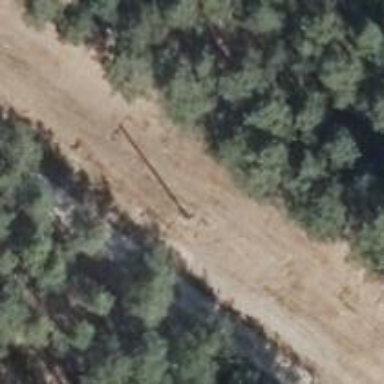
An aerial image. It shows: Power pole.